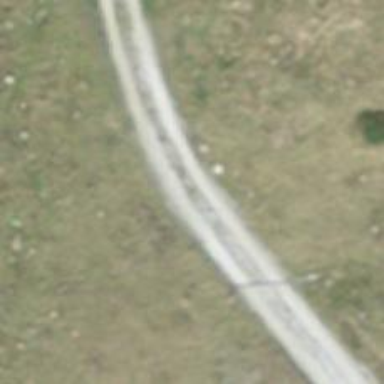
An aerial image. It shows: Unpaved track serving as alley. The track has grade3 surface type.